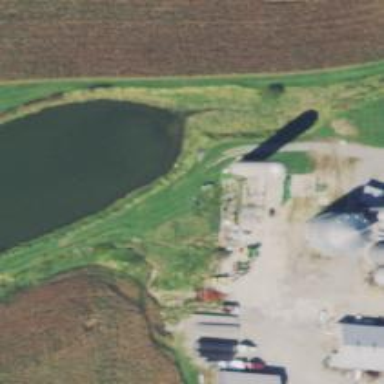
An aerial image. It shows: Silo.